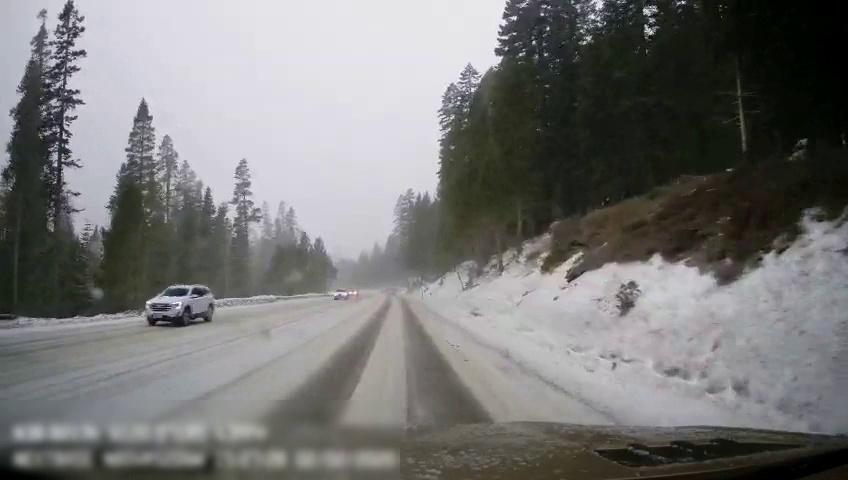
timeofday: Day
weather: Snowy
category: Drivable Space
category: Vehicles | SUV
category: Vehicles | SUV
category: Vehicles | Car